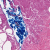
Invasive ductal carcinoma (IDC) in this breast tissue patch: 0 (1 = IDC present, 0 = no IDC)